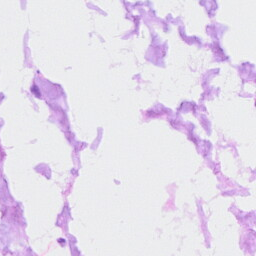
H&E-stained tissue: Ovarian